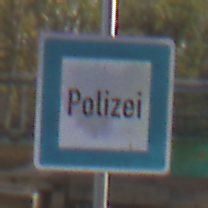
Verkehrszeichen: Polizei
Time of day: MorningAfternoon
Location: Outdoor (Urban)
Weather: PartlyCloudy
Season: NotSpecified
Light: Natural